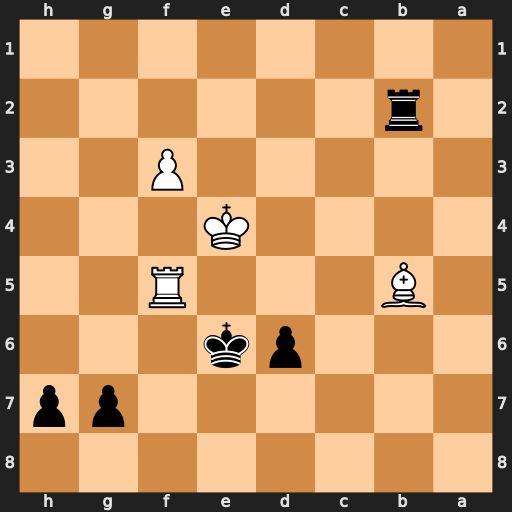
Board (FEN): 8/6pp/3pk3/1B3R2/4K3/5P2/1r6/8
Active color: b
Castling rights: -
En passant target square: -
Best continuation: Rb4+ Ke3 Kxf5